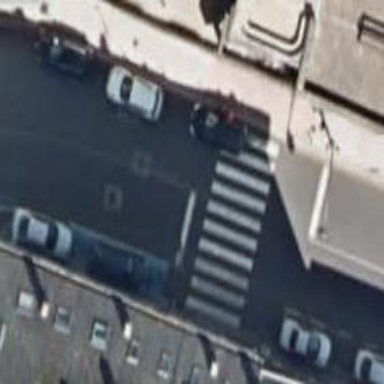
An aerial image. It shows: Crossing with traffic signals.